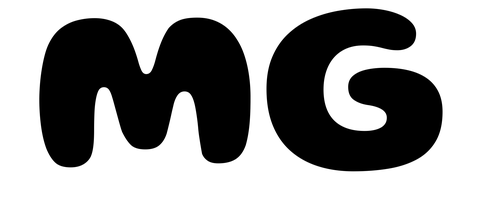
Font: Gluten_Bold